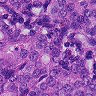
Metastatic tissue present: yes